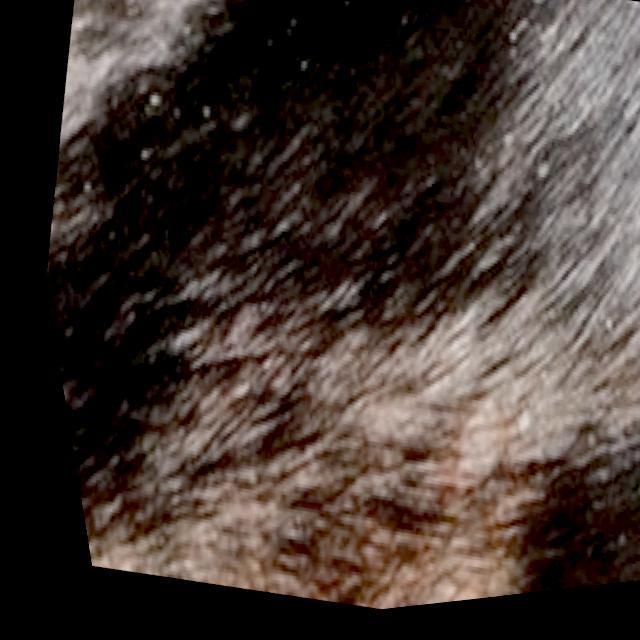
Canine hypersensitivity reaction — allergic skin response with urticaria, erythema, pruritus, and angioedema. May be food, environmental, or flea allergy related.